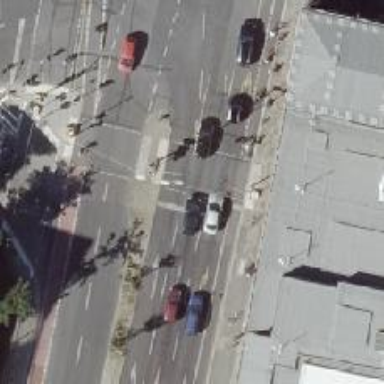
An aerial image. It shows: Crossing on the footway with traffic signals.